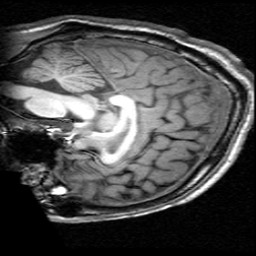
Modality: T1w
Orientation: sagittal
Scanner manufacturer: ge
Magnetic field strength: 3 T
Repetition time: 0.00904 s
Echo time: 0.00184 s